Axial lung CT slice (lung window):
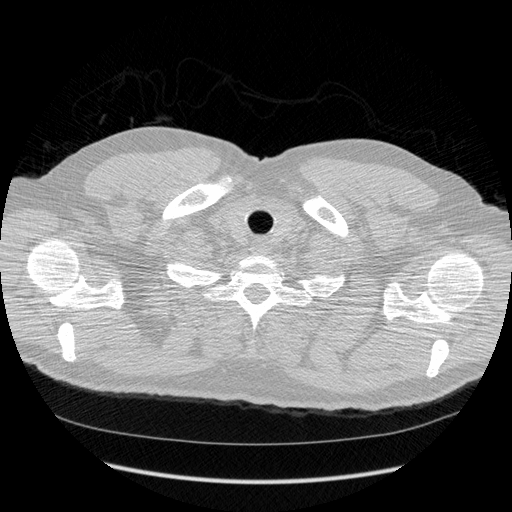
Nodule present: no